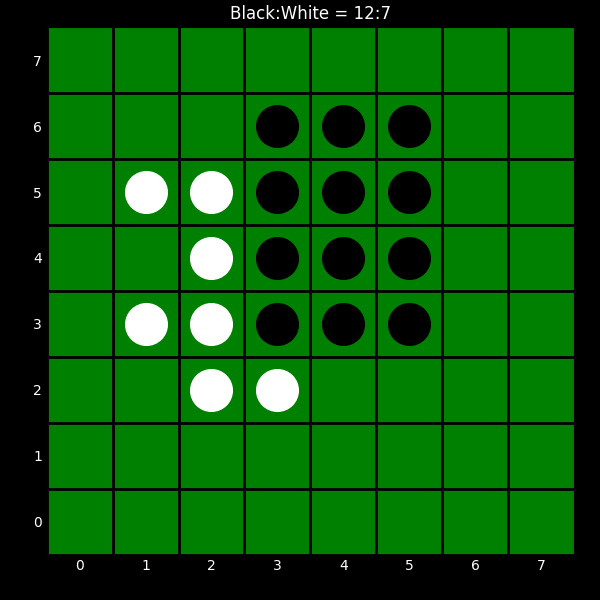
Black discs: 12
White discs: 7